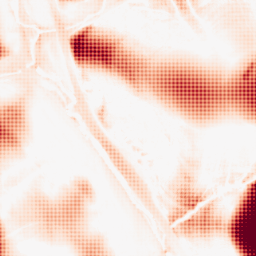
Category: morphological
Decomposition family: morphological
Decomposition parameters: operation: opening
size: 50
Upsampling method: sinc_hamming
Upsampling parameters: scale: 8
kernel_size: 8
Upsampling scale: 8